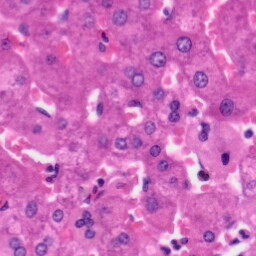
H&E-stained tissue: Liver